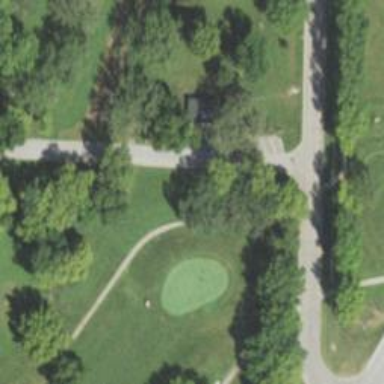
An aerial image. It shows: Well-maintained footway resembling grade1 track. It is path in golf course.